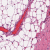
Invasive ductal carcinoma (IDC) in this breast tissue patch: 0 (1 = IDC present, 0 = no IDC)